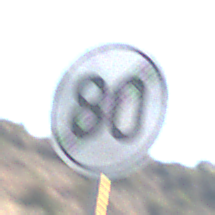
Verkehrszeichen: EndeGeschwindigkeit80
Umgebung: Outdoor, Nature
Tageszeit: Midday
Wetter: Clear
Licht: Natural
Jahreszeit: NotSpecified
Kontrast: HighContrast